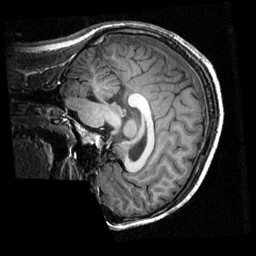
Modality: T1w
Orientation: sagittal
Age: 18
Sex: female